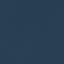
Land use / land cover class: SeaLake